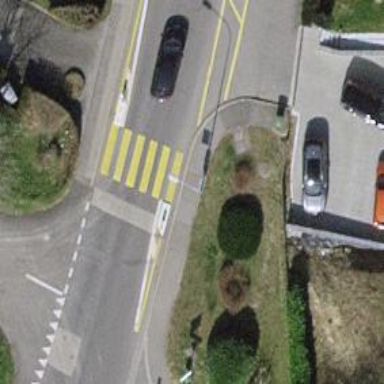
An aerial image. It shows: Uncontrolled road crossing.